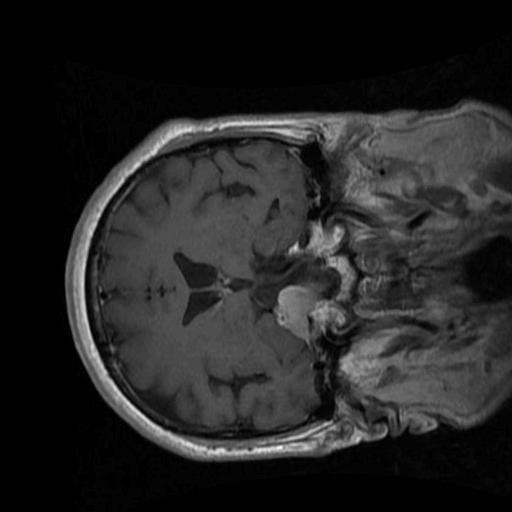
Label: brain_menin